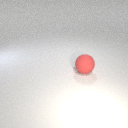
large red rubber sphere